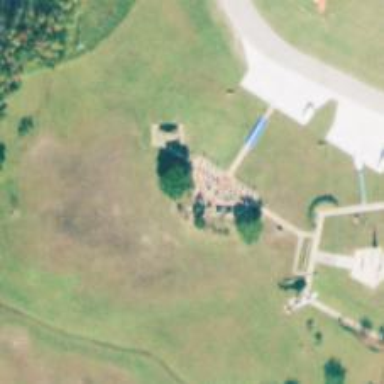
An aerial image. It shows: Historic memorial.